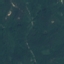
Land use / land cover class: Forest